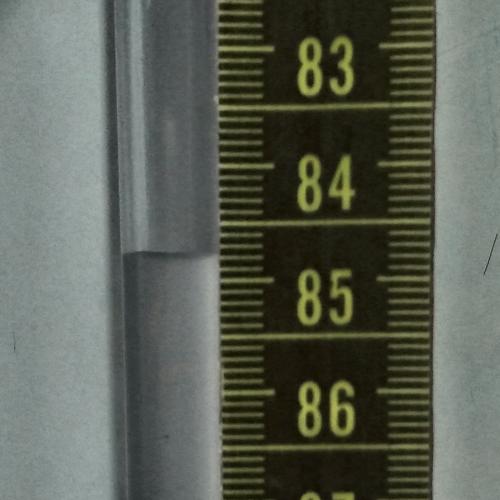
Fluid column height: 84.8 cm